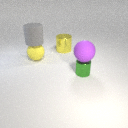
large yellow metal cylinder behind small green metal cylinder